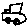
Label: car